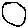
Label: circle